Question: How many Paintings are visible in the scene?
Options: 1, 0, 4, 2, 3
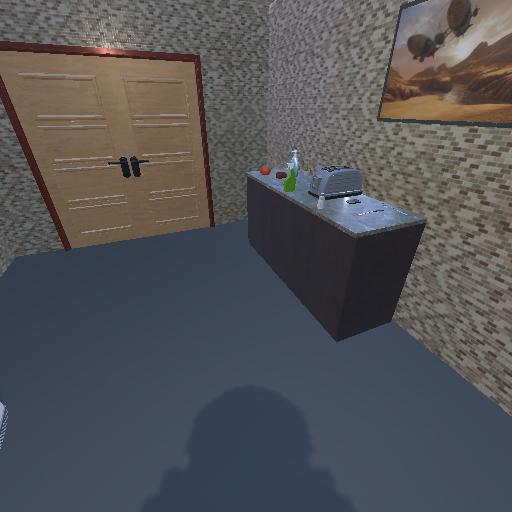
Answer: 1